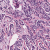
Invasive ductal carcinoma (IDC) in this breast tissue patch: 1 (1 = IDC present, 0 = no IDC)